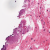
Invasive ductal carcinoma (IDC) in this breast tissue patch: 0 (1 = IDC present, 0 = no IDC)